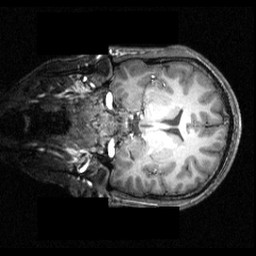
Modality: T1w
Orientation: coronal
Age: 19
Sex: male
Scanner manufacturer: siemens
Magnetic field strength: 3.951 T
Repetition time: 1.5 s
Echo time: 0.00335 s